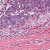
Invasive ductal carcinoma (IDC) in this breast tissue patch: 0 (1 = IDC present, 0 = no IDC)